Question: i am having a view consisting of a tableview and a uibutton like this
when i click on button "add" a new class/xib named "Locsetting" should be open.which i am not able to do.
my code: .h file
'''
@interface LocationViewController : UIViewController <UITableViewDelegate,UITableViewDataSource>
{
UITableView *table;
NSMutableArray *menuList;
LocSetting *locSetting;
IBOutlet UIButton *addbutton;
}
@property (nonatomic,retain) NSMutableArray *menuList;
@property (nonatomic,retain) IBOutlet UITableView *table;
@property (nonatomic,retain) LocSetting *locSetting;
@property (nonatomic, retain) IBOutlet UIButton *addbutton;
-(IBAction)gotoLocSetting:(id) sender;
@end
My .m :
@synthesize addbutton;
-(IBAction)gotoLocSetting:(id) sender {
NSLog(@"gotoLocSetting Entered");
locSetting = [[LocSetting alloc]
initWithNibName:@"LocSetting"
bundle:nil];
//locationViewController.menuList = [menuList objectAtIndex:indexPath.row];
[self.navigationController pushViewController:locSetting
animated:YES];
[locSetting release];
}
'''
what wrong i am doing?or please guide me!
Thanks
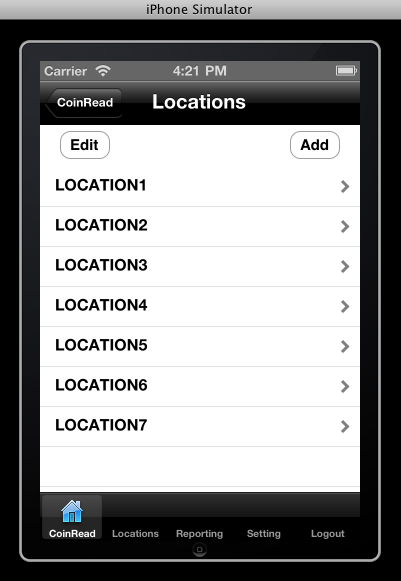
Answer: Make sure the IBAction is connected properly to the button. And I think its better to have 'IBOutlet UIButton *addbutton;' alone and '@property (nonatomic, retain) UIButton *addbutton;'